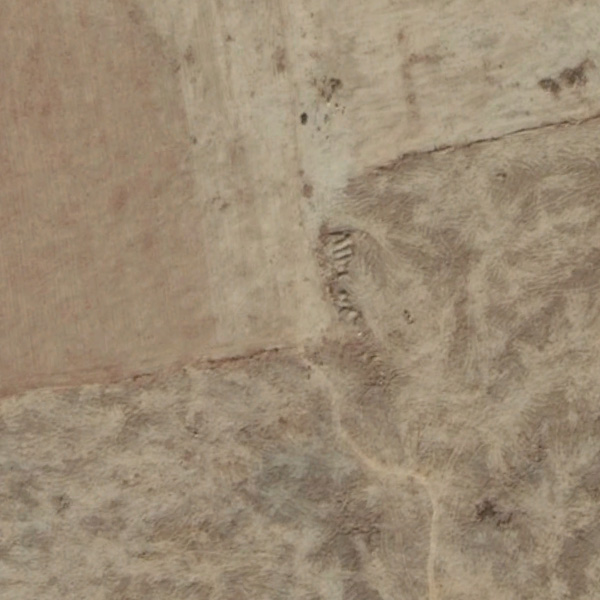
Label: BareLand